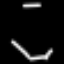
Label: octagon